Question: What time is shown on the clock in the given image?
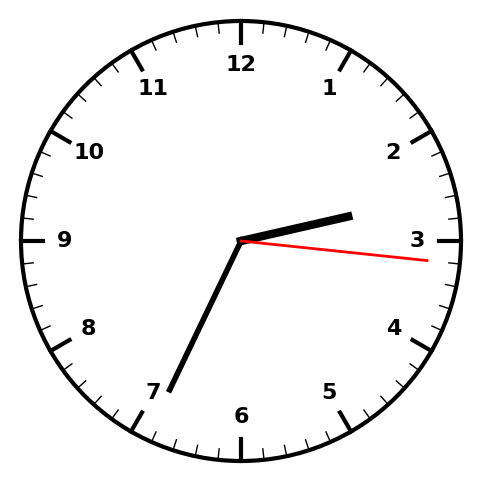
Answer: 02:34:16